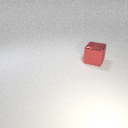
large red metal cube